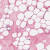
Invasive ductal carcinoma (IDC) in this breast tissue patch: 0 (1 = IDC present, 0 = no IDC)